Aerial crown-view tile of a tropical tree (Barro Colorado Island, Panama), acquired 20250124:
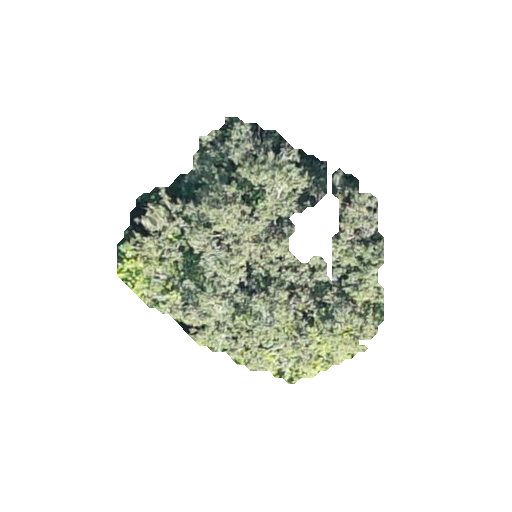
Species: Calophyllum longifolium
GBIF accepted scientific name: Calophyllum longifolium
Crown area: 67.007 m²